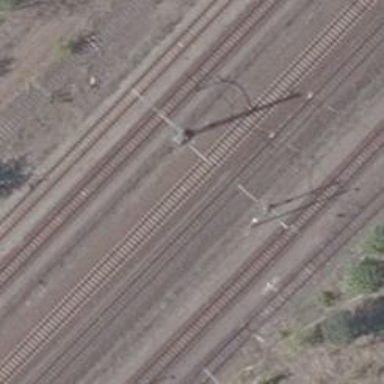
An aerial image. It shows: Milestone along the railway with catenary mast.